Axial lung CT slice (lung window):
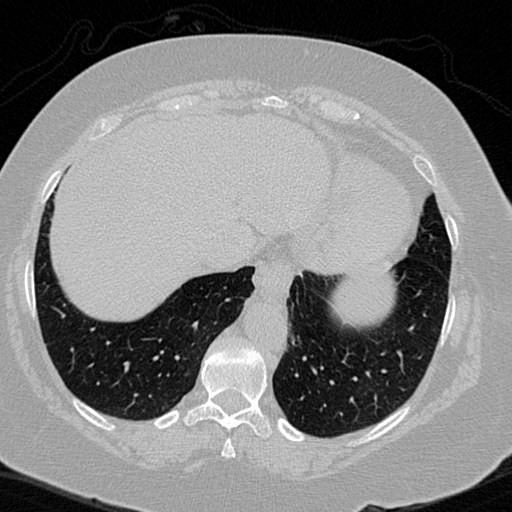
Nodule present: no